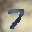
Label: 7